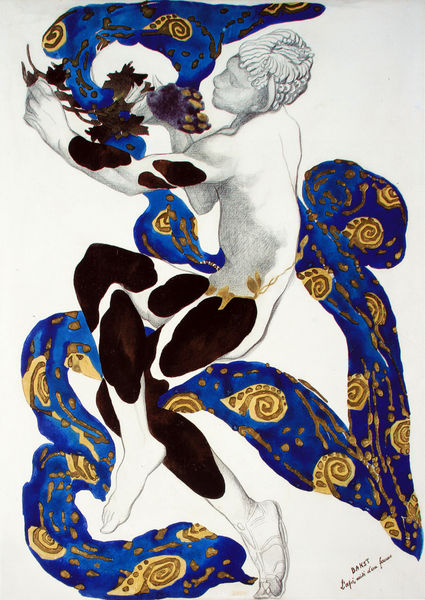
Titel: Vaslav Nijinsky als Faun im Ballett "L'Après-midi d'un Faune"
Künstler: Léon Bakst
Standort: Paris
Institution: Privatsammlung
Schlagwörter: blau, blätter, mann, weiß, aquarell, gelb, bewegung, rücken, schwarz, zeichnung, schal, muster, tanz, mensch, figur, gold, locken, statue, wein, junge, juge, flecken, sandale, schnecke, schnecken, spiralen, spirale, felcken, lpcken, gold-blau